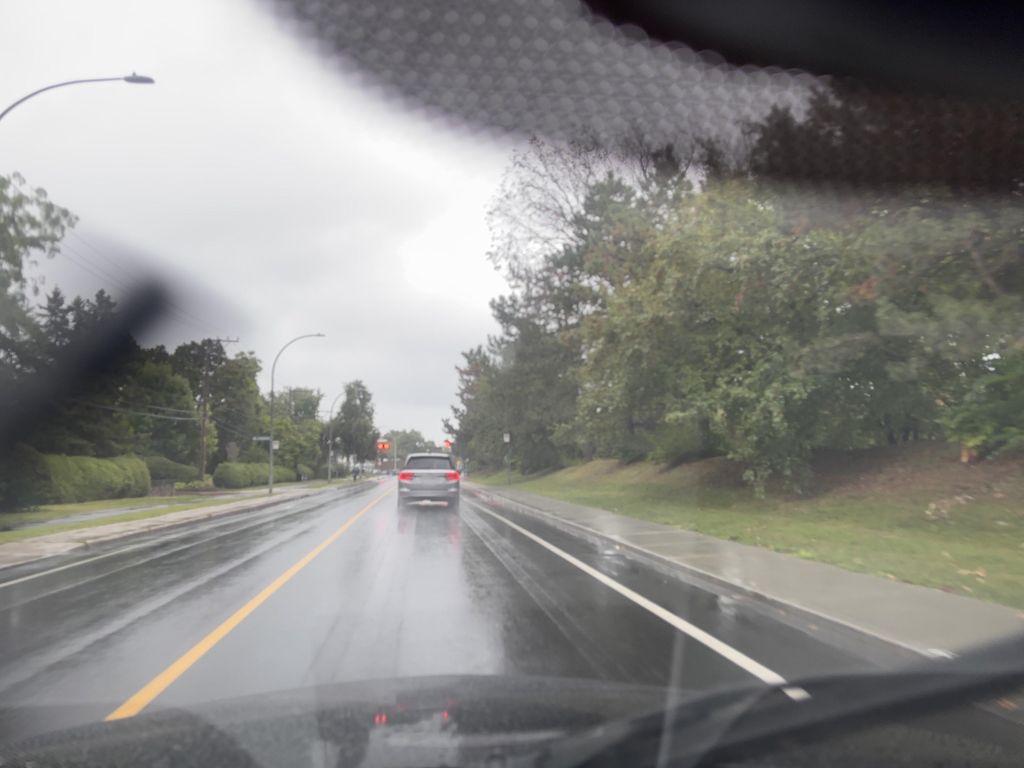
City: montreal